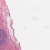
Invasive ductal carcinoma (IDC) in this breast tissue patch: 1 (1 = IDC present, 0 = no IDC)